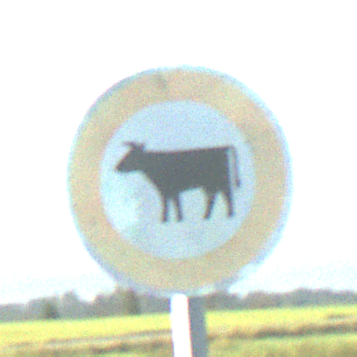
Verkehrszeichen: VerbotViehtrieb
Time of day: MorningAfternoon
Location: Outdoor (Nature)
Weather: Clear
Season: NotSpecified
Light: Natural